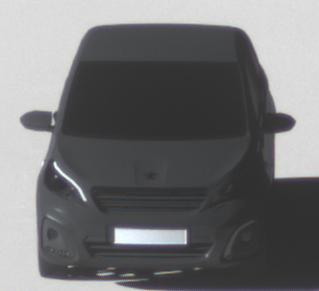
Make: Peugeot
Model: 108 1.0 VTi 68
Detailed model: 108
Model produced from: 2015/03
Model produced until: 2016/10
Doors: 3
Color: black
Road condition: dry road
Daytime: morning or afternoon
Contrast: high contrast